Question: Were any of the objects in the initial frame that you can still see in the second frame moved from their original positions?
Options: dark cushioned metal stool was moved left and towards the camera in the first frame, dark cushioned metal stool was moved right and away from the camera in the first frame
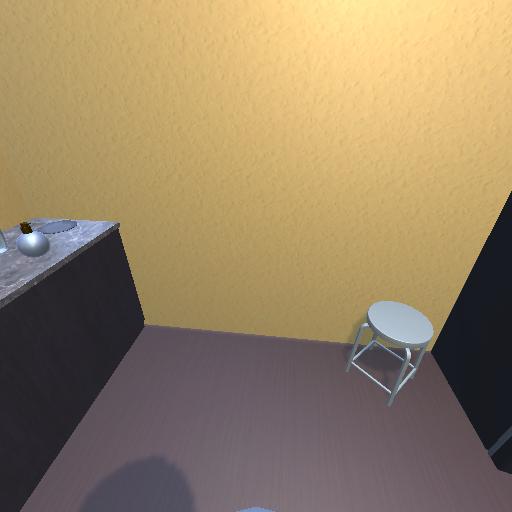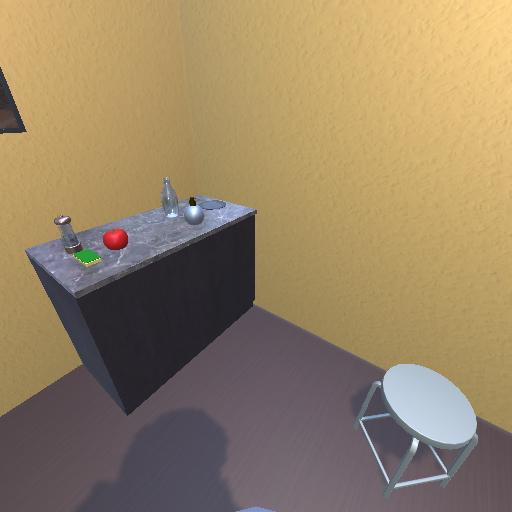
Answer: dark cushioned metal stool was moved left and towards the camera in the first frame